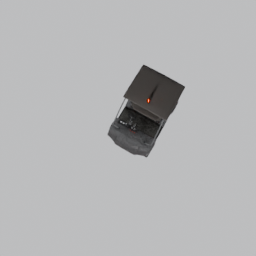
Label: mechanical